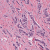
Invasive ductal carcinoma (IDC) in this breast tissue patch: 1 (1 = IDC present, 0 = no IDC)